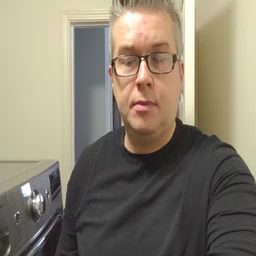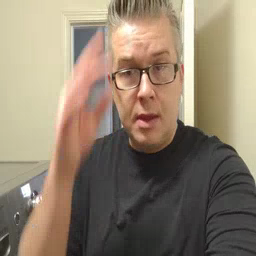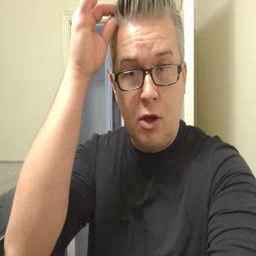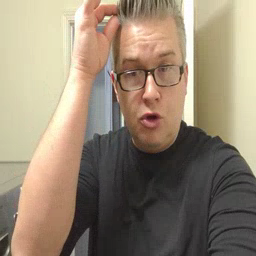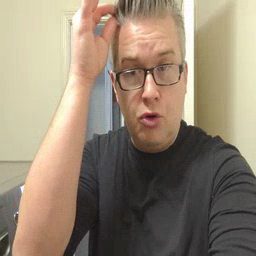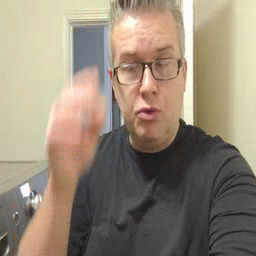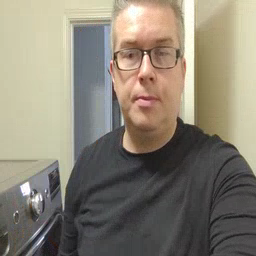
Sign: hair